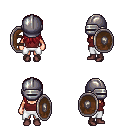
a pixel art fantasy rpg character, female body template, human, light skin, maroon pirate shirt, white pants, brunette unkempt hairstyle, metal helm, maroon shoes, shield, four views (front, back, left, right), 2x2 character sprite sheet, small pixel art, hard edges, no anti-aliasing